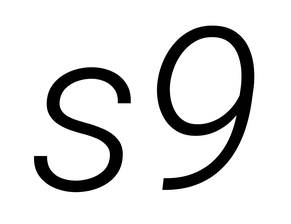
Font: Roboto-Italic_Light_Italic